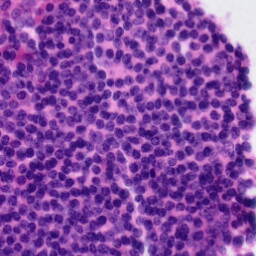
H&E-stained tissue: Tonsil